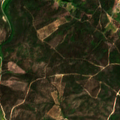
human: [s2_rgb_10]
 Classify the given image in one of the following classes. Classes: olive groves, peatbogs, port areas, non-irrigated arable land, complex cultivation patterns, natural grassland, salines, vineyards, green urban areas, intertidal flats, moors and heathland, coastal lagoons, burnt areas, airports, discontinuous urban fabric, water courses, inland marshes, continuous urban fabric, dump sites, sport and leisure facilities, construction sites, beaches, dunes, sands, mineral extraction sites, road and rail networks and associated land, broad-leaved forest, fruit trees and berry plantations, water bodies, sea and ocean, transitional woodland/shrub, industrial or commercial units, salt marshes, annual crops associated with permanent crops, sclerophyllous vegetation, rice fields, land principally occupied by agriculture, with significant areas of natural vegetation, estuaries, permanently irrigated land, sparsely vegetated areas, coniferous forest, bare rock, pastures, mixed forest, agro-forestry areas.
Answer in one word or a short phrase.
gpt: complex cultivation patterns, land principally occupied by agriculture, with significant areas of natural vegetation, coniferous forest, transitional woodland/shrub